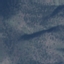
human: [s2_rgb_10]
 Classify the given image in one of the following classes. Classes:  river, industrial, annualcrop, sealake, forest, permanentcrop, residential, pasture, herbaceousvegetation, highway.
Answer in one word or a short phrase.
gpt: HerbaceousVegetation